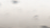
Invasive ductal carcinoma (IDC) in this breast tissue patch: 0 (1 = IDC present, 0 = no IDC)